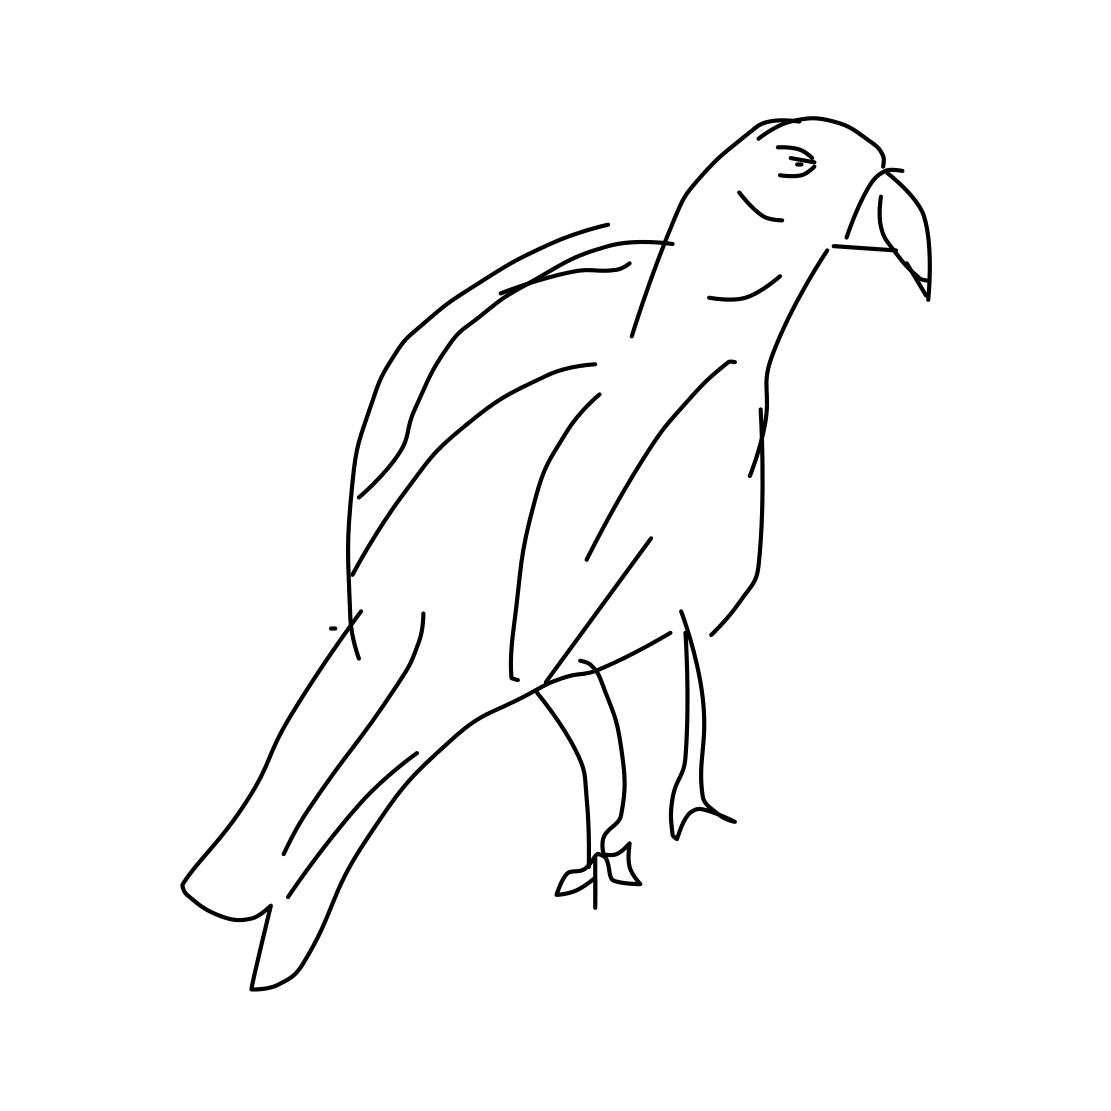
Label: parrot